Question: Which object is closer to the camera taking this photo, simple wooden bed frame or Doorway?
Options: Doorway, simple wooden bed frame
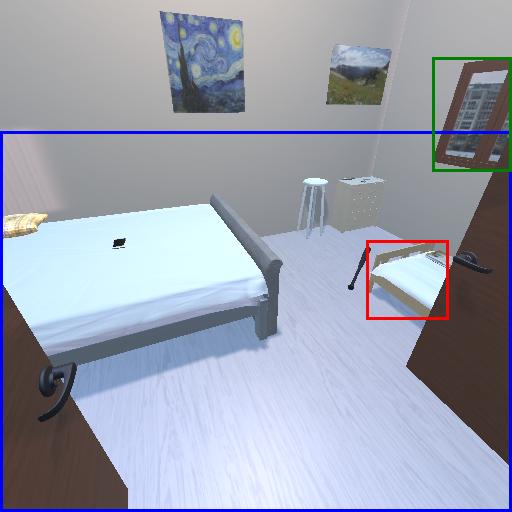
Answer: Doorway